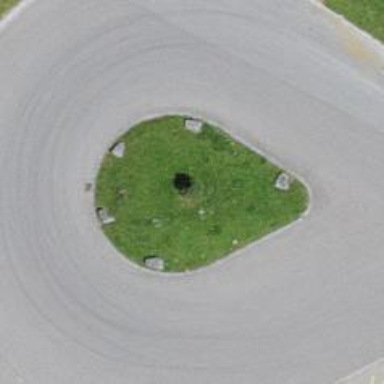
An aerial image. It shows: Roundabout on residential road.